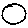
Label: moon